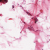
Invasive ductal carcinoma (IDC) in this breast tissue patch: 0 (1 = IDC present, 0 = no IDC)